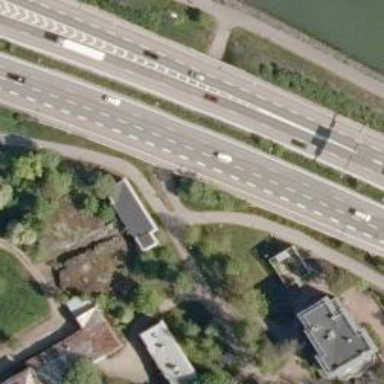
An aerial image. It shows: Asphalt cycleway.